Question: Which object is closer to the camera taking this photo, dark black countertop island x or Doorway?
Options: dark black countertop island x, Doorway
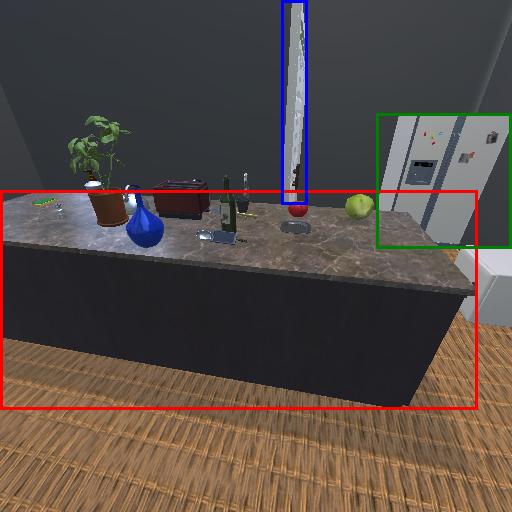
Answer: dark black countertop island x